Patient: sex F, age 69
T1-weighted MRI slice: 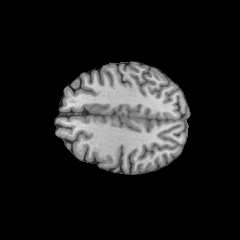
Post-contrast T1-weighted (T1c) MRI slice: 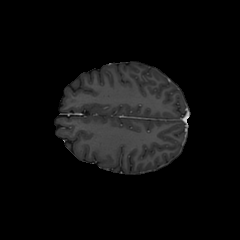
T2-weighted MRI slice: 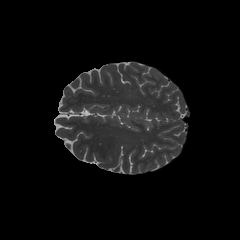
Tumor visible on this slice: no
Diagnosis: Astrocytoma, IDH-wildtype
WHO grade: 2